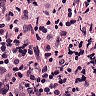
Metastatic tissue present: yes